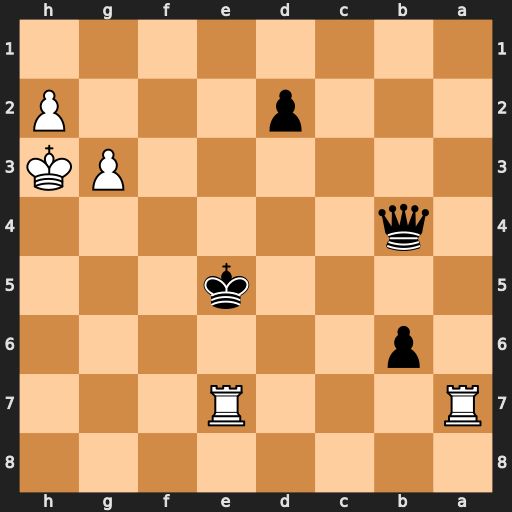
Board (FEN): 8/R3R3/1p6/4k3/1q6/6PK/3p3P/8
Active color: b
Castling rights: -
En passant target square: -
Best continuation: Qxe7 Rxe7+ Kd6 Rf7 d1=Q